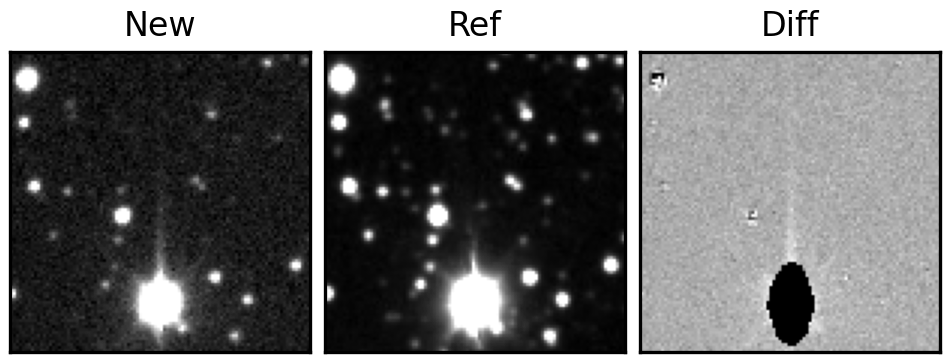
Label: bogus